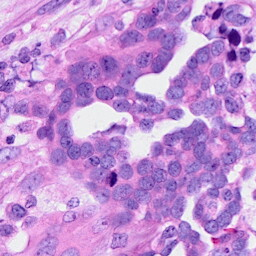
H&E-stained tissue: Ovarian